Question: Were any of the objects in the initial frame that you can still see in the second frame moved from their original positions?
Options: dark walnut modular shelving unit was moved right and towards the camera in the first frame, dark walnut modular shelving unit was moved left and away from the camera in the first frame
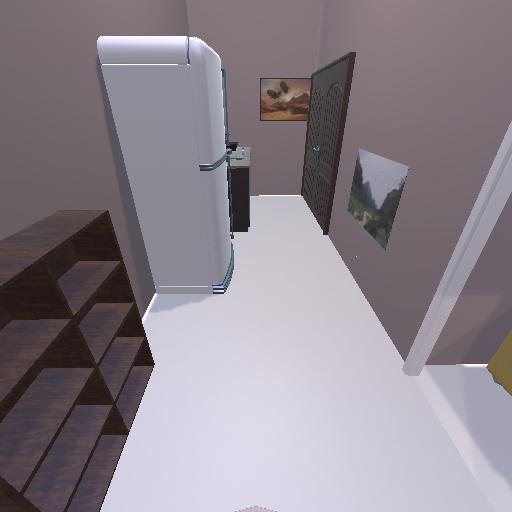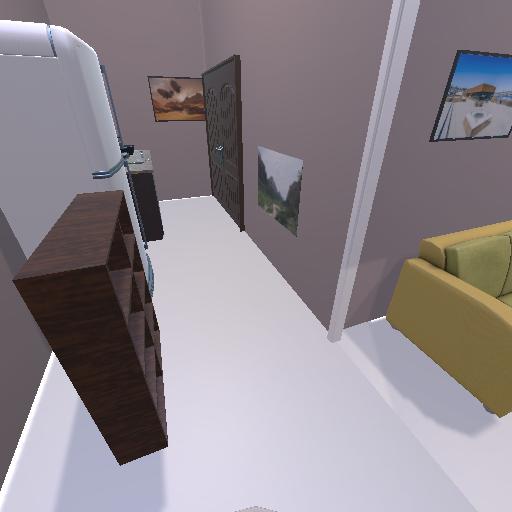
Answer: dark walnut modular shelving unit was moved right and towards the camera in the first frame